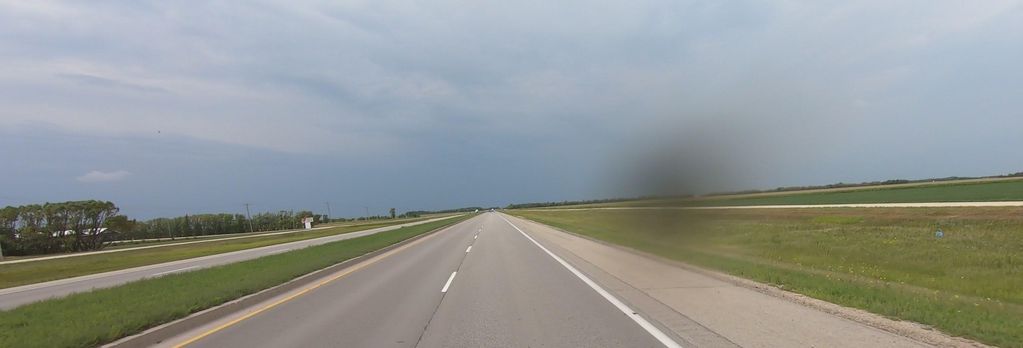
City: winnipeg